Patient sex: M
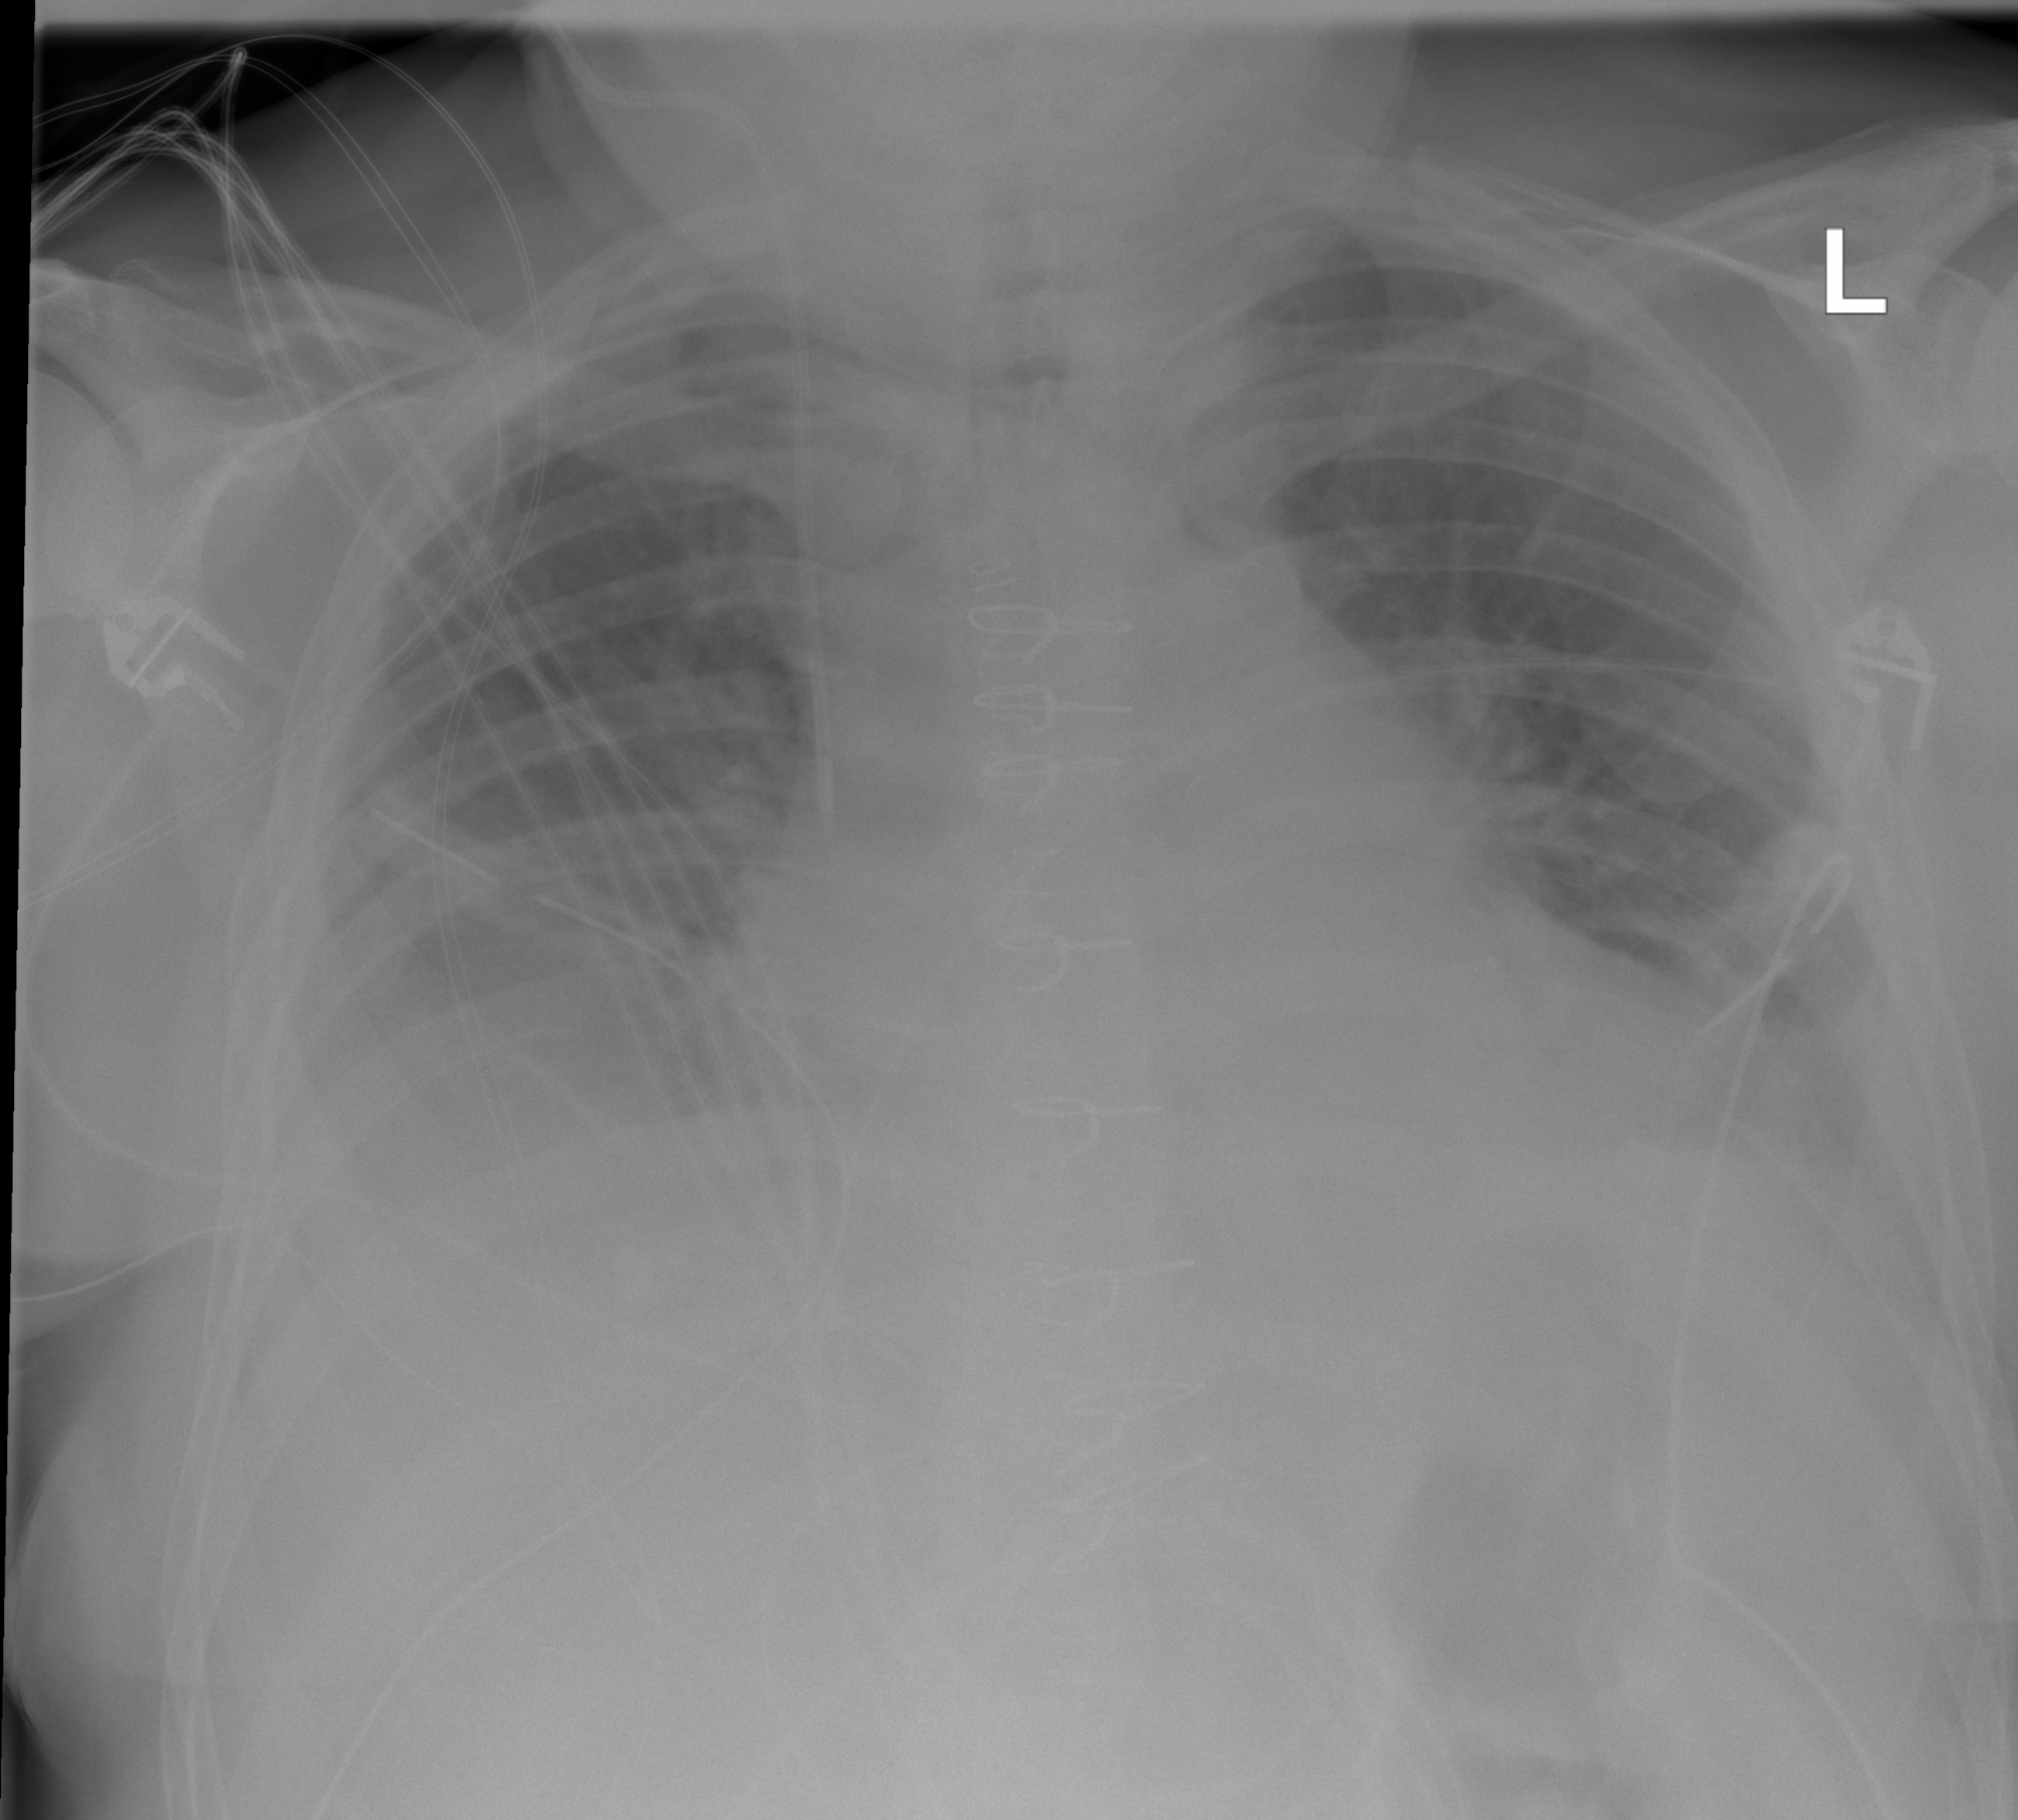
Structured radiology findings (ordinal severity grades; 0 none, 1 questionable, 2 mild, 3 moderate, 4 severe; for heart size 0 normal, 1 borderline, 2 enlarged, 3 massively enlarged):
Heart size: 1
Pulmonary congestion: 0
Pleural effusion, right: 2
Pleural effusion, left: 2
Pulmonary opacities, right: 0
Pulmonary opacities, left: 0
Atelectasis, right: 2
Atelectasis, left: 2